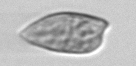
Label: Prorocentrum_dentatum